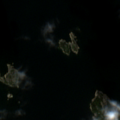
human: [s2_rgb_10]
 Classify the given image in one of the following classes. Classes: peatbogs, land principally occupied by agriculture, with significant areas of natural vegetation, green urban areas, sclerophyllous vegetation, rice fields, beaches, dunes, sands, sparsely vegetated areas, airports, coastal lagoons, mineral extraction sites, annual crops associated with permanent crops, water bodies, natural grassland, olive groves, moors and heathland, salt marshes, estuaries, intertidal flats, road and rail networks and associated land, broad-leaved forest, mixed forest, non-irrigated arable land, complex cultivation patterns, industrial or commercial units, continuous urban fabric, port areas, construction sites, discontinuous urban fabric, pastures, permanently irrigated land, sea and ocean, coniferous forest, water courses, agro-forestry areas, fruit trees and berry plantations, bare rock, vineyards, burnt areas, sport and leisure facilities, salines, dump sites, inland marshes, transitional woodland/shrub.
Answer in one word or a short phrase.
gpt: sea and ocean